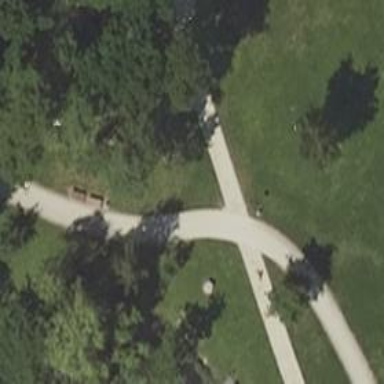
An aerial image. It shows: Footway.